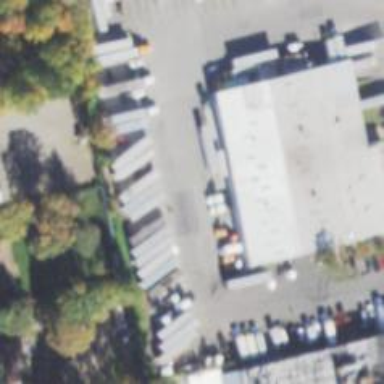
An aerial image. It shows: Commercial building.